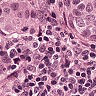
Metastatic tissue present: yes